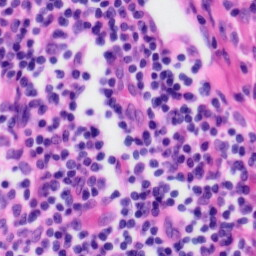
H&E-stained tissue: Tonsil